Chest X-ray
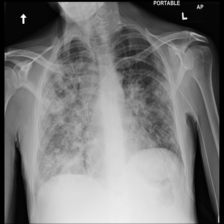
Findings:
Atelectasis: negative
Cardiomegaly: negative
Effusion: negative
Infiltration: negative
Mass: negative
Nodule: negative
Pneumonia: negative
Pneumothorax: negative
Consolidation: negative
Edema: negative
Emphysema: negative
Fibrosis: negative
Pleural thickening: negative
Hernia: negative